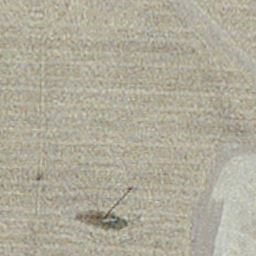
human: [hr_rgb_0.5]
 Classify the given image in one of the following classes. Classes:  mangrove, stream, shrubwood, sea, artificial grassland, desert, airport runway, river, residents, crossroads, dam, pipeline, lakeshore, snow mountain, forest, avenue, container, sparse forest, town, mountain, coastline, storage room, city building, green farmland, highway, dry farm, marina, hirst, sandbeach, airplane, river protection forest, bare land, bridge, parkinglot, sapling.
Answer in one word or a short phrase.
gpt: dry farm